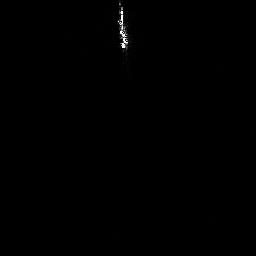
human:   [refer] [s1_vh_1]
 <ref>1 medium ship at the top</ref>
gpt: <box>[[44, 0, 49, 19, 0]]</box>